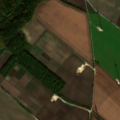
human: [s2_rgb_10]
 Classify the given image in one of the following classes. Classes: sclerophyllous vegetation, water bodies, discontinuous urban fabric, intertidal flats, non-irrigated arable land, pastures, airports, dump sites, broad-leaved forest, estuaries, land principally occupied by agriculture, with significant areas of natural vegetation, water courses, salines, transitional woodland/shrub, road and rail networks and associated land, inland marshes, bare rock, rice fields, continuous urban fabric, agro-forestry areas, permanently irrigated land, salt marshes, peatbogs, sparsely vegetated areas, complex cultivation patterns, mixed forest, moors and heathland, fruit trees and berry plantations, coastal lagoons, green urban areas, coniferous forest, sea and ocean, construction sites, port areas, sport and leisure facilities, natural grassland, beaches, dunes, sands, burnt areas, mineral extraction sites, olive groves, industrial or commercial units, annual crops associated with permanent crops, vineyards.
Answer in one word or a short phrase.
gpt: non-irrigated arable land, broad-leaved forest